Question: So I've got a borderless form and I need it to be re-sizable (by clicking any of the 4 sides or the corners). To clarify, I want my form to be borderless like the default sticky notes in Windows 7.

I've got it to work (on bottom right corner only for now) by using the code provided by Julien Lebosquain on this post:
<URL>
However, I would really like to display the drag gripper image on the bottom right corner. In his post, Julien mentioned this regarding the gripper:
> you can initialize a new
VisualStyleRenderer(VisualStyleElement.Status.Gripper.Normal) and
use its 'PaintBackground()' method.
I'm not sure how to go about doing this within my form. Can someone point me in the right direction?
Thank you.
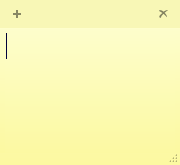
Answer: So after reading up on it a bit here: <URL>, I've got the solution.
First override the 'OnPaint()' event for the form.
'''
protected override void OnPaint(PaintEventArgs e) {
base.OnPaint(e);
DrawGripper(e);
}
'''
And the method that does the drawing.
'''
public void DrawGripper(PaintEventArgs e) {
if (VisualStyleRenderer.IsElementDefined(
VisualStyleElement.Status.Gripper.Normal)) {
VisualStyleRenderer renderer = new VisualStyleRenderer(VisualStyleElement.Status.Gripper.Normal);
Rectangle rectangle1 = new Rectangle((Width) - 18, (Height) - 20, 20, 20);
renderer.DrawBackground(e.Graphics, rectangle1);
}
}
'''